Question: <URL> then click any of the squares, and you'll see what is going on.
a screen shot:
It's just the squares that are getting messed up right now. I haven't put to much thought into how I want to style the X's and O's
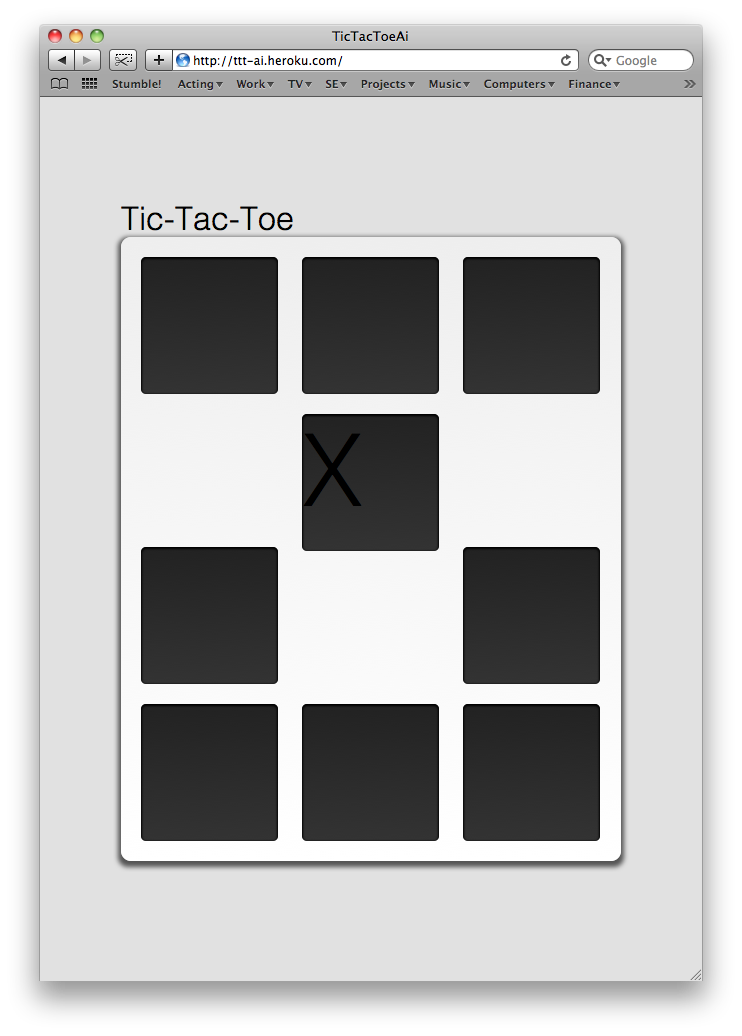
Answer: To get things displaying correctly, try:
'''
.ttt_square {
...
float: left;
...
}
'''
'div''a' (Which, as has been pointed out to me in the comments isn't an issue here as you've used the HTML5 doctype):
'''
<div id="1x1" class="square_container">
<a data-remote="true" href="/board/take_turn?id=70&amp;x=1&amp;y=1">
<div class="ttt_square">
&nbsp;
</div>
</a>
</div>
'''
That's now allowed (in HTML4, in yours it's fine)...
About.com's "<URL>" lists are helpful here:
'<a>':
> CDATA Any text that you want linked.
The following tags are valid within
the tag: acronym, applet, b,
basefont, bdo, big, br, button, cite,
code, dfn, em, font, i, iframe, img,
input, kbd, label, map, object, q, s,
samp, script, select, small, span,
strike, strong, sub, textarea, tt, u,
var
Note the lack of 'div' in this list.